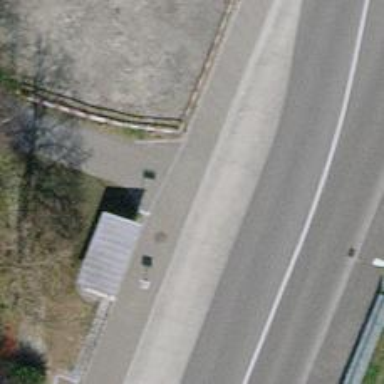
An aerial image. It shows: Platform road.